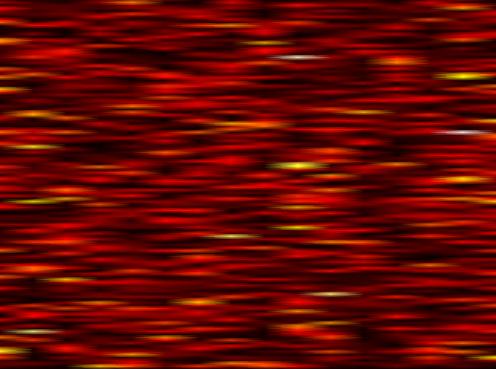
Label: UFMC